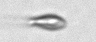
Label: Cryptophyta